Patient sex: F
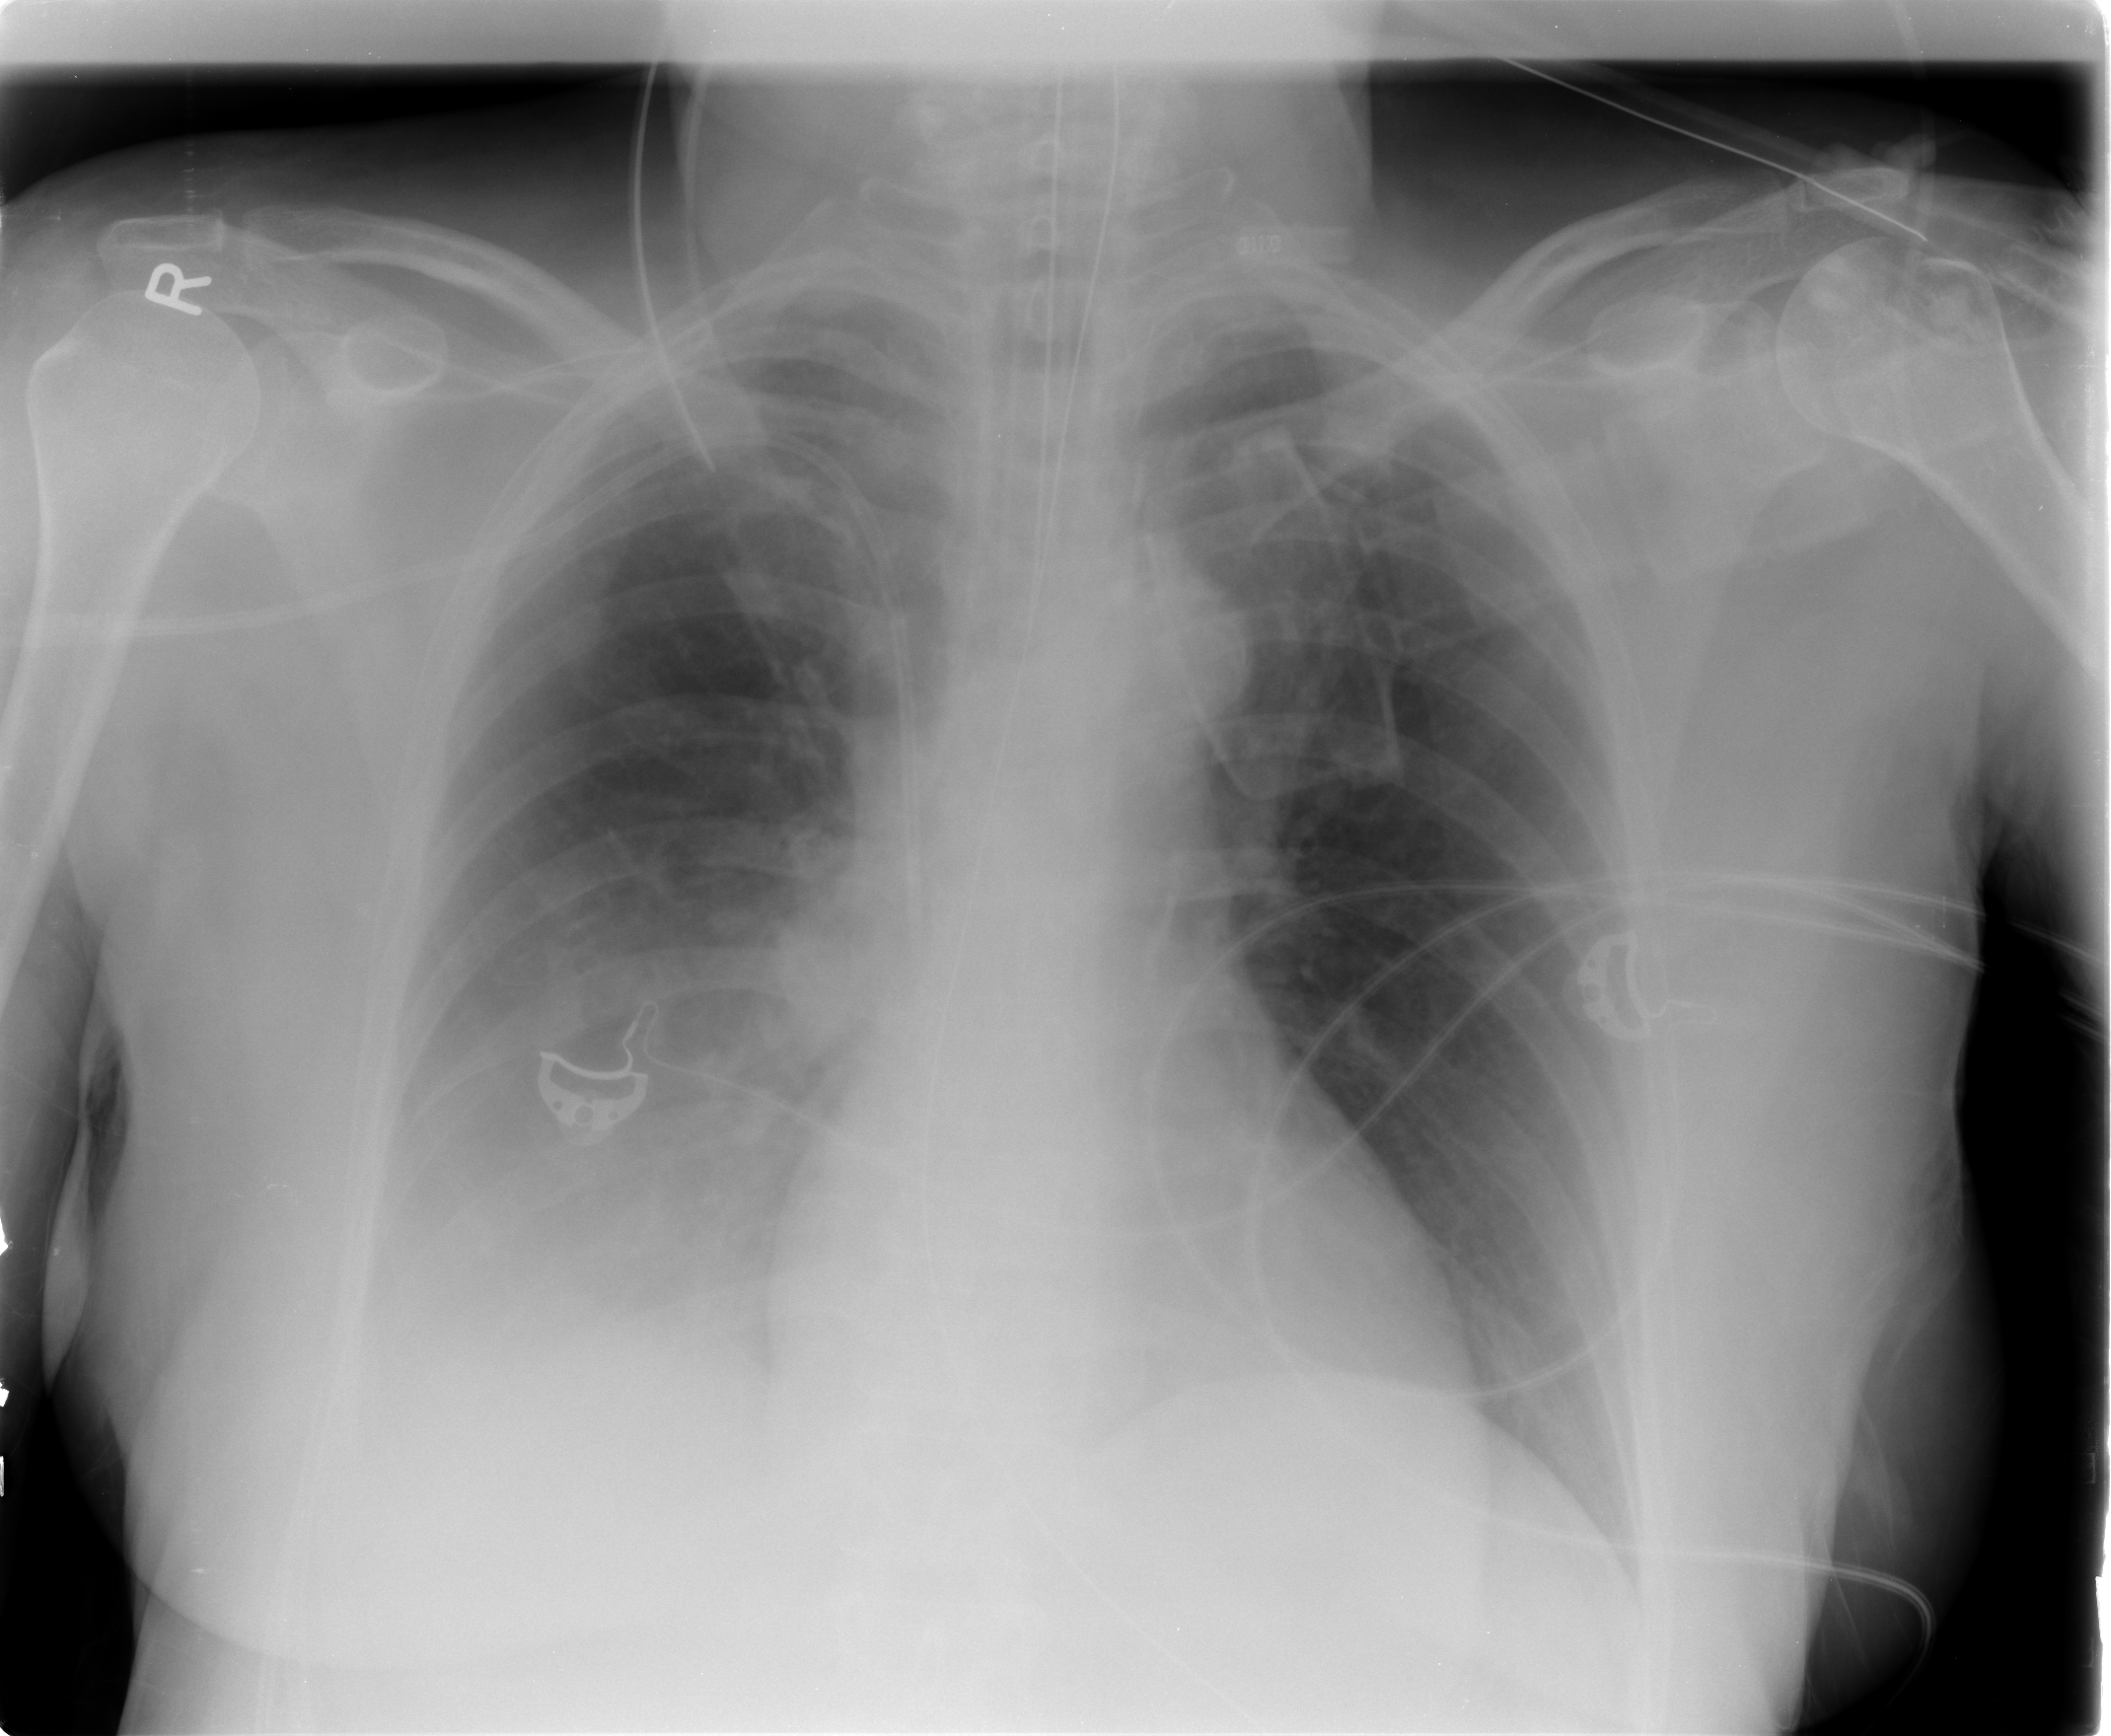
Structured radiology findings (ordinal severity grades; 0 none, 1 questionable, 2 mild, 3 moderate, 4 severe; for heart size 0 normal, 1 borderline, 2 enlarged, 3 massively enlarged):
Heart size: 0
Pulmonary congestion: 0
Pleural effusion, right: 2
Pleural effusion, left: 0
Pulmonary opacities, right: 0
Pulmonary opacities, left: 0
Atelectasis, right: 1
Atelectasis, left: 0